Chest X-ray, AP view. Patient: 55 years old, sex M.
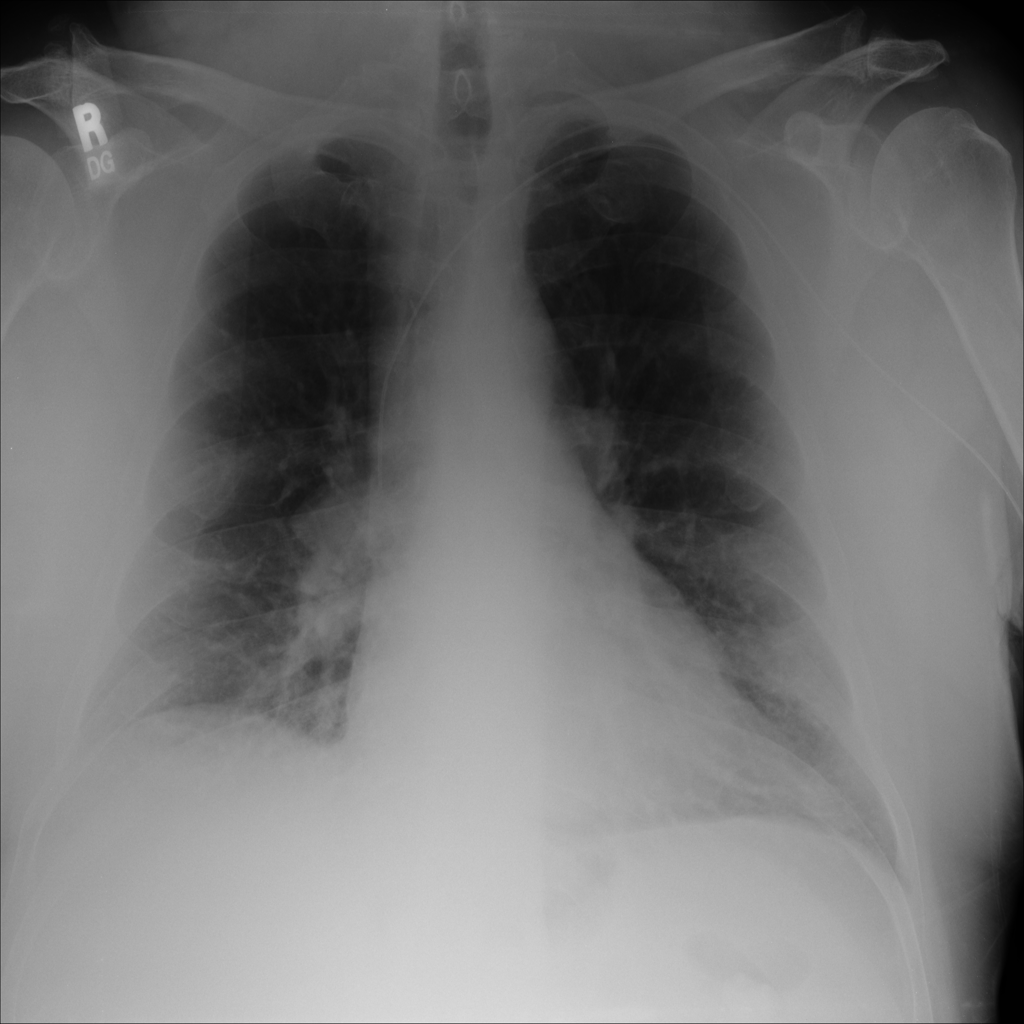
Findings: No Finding